Question: What is the value of this measurement?
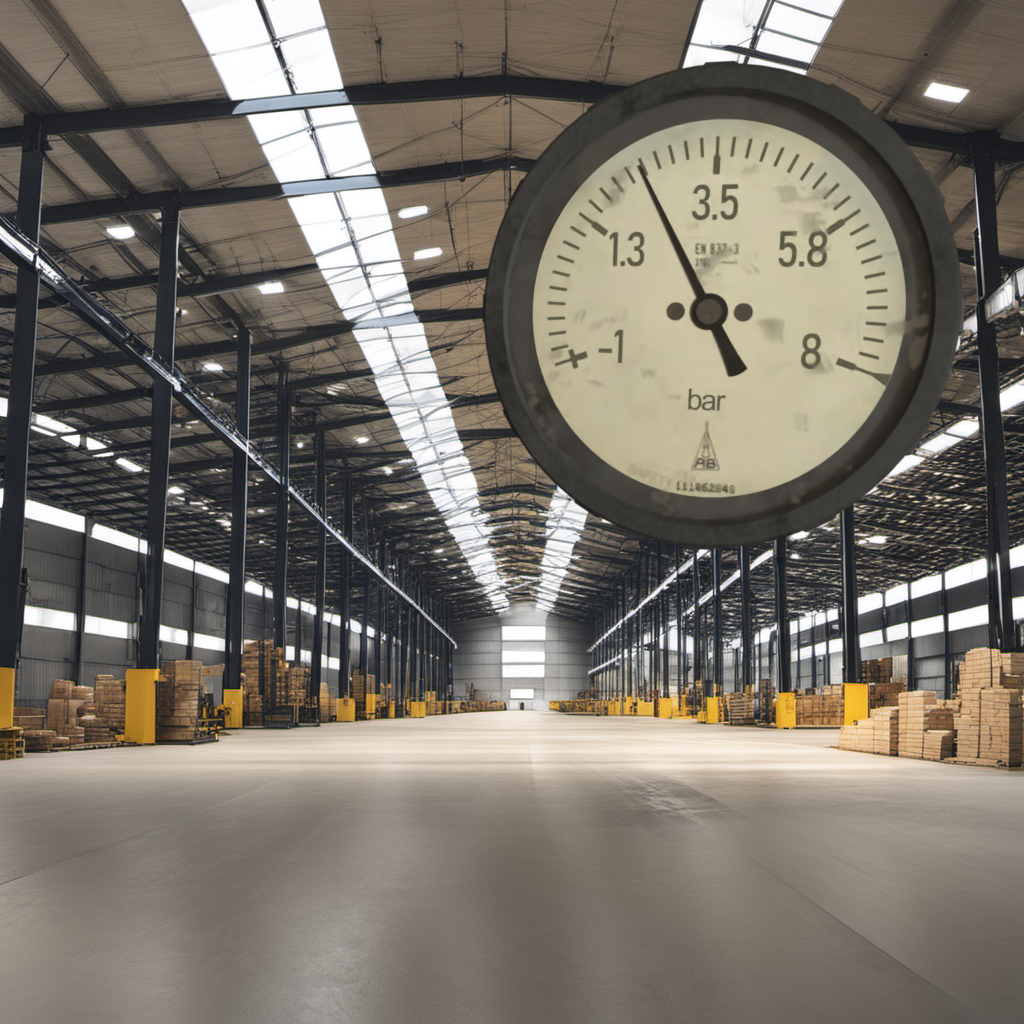
Answer: The result is 2.37
Question: What is the value range of the measurement in the image?
Answer: The range is from -1 to 8
Question: What is the minimum and maximum value of the measurement shown in the image?
Answer: The minimum value is -1 and the maximum value is 8